Question: I am trying to add support for several Google Play Services for my application into Android Studio (1.0.2). I've added the API's through SDK manager, but I'm trouble with only of the imports:

Can anyone explain why some of these imports are working while others do not?
Thank you,
Josh
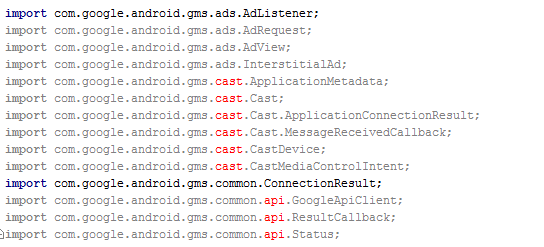
Answer: Import the play services library into your project as a module
It can be found under /android-sdk/extras/google/google_play_services/libproject